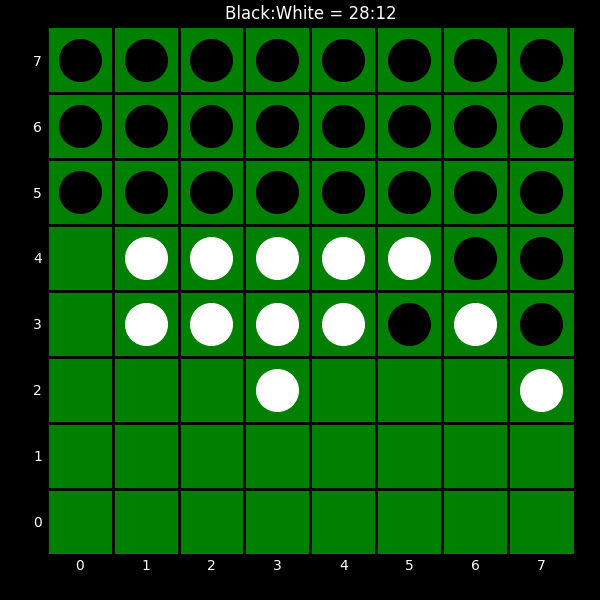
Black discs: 28
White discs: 12